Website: ulta-beauty
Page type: account-selection
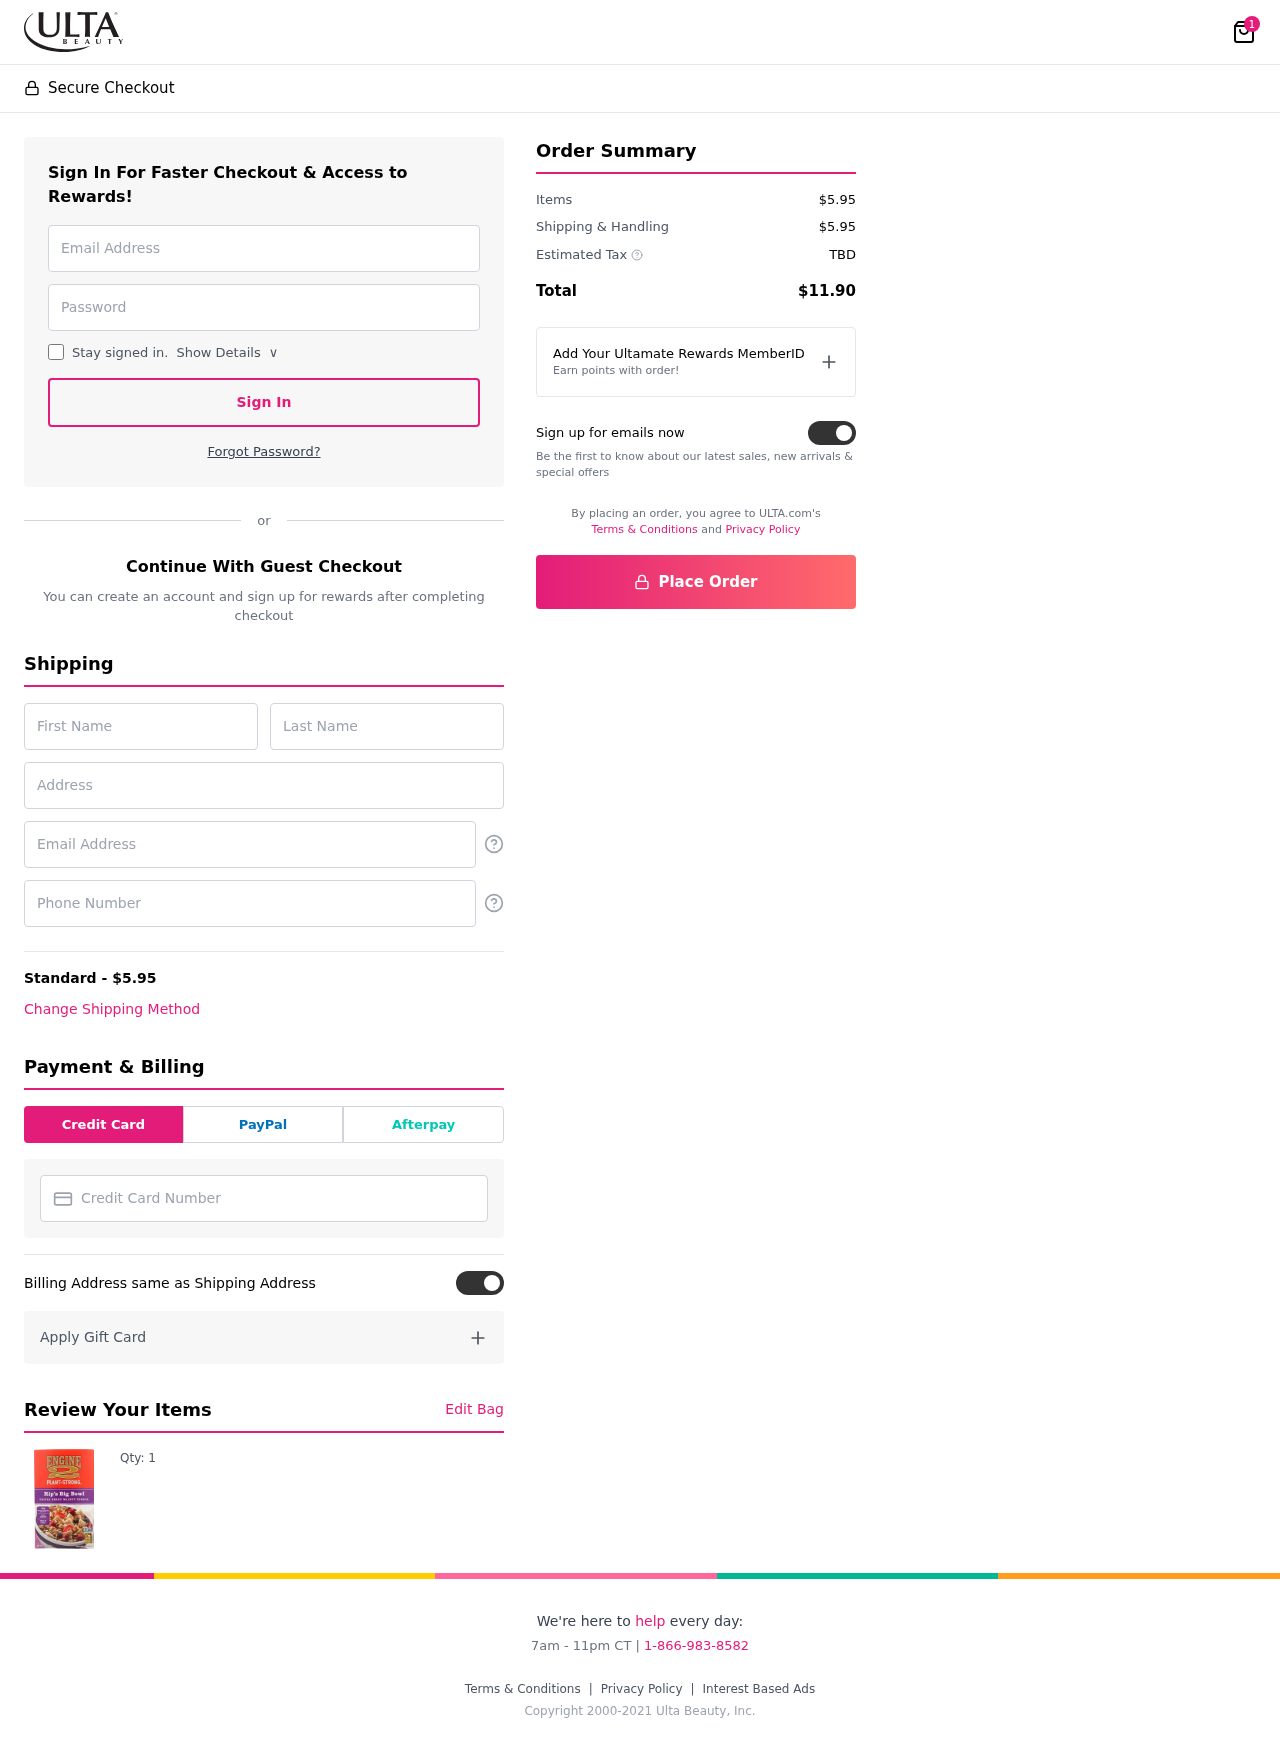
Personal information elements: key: PII_CARD_NUMBER
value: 4419 2822 9190 0992
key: PII_EMAIL
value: jalexander@hotmail.com
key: PII_EMAIL2
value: jalexander@hotmail.com
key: PII_FIRSTNAME
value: Jonathan
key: PII_LASTNAME
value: Alexander
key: PII_PHONE
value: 4207216762
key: PII_STREET
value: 887 Conley Underpass
Product elements: key: PRODUCT1_QUANTITY
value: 1
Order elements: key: ORDER_NUM_ITEMS
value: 1
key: ORDER_SHIPPING_COST
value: $5.95
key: ORDER_SUBTOTAL
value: $5.95
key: ORDER_TAX
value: TBD
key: ORDER_TOTAL
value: $11.90